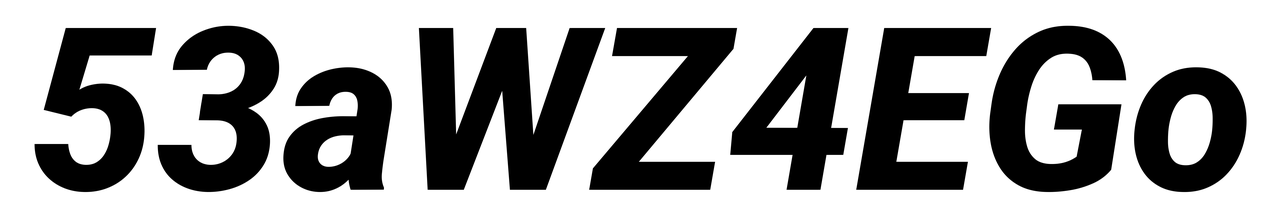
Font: Roboto-Italic_ExtraBold_Italic